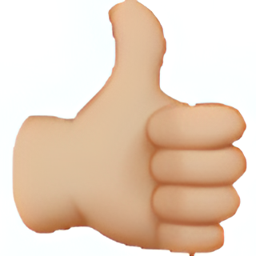
Name: thumbs up sign
Emoji: 👍🏼
Group: People & Body
Sub-group: hand-fingers-closed